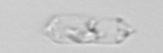
Label: Cerataulina_pelagica